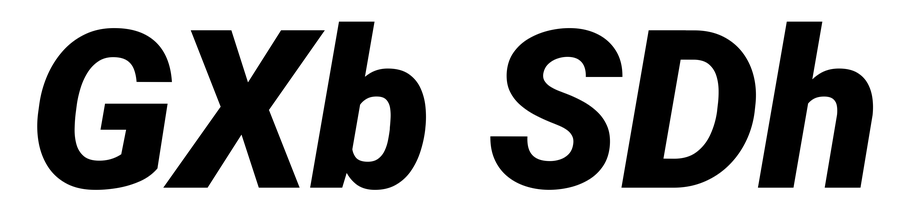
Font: Roboto-Italic_Black_Italic